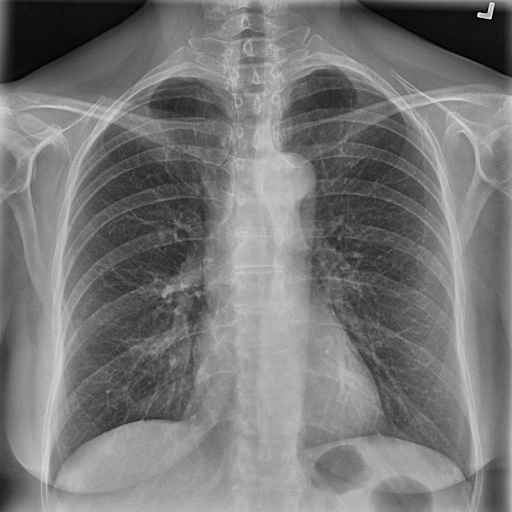
Finding: NORMAL